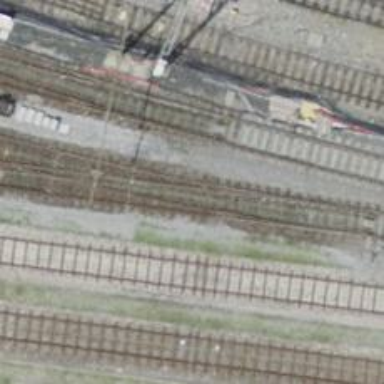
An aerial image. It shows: Rail yard with one track. The electrified railway uses contact line with voltage levels of 3000 and 15000.